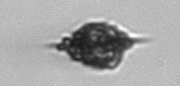
Label: Dictyocha